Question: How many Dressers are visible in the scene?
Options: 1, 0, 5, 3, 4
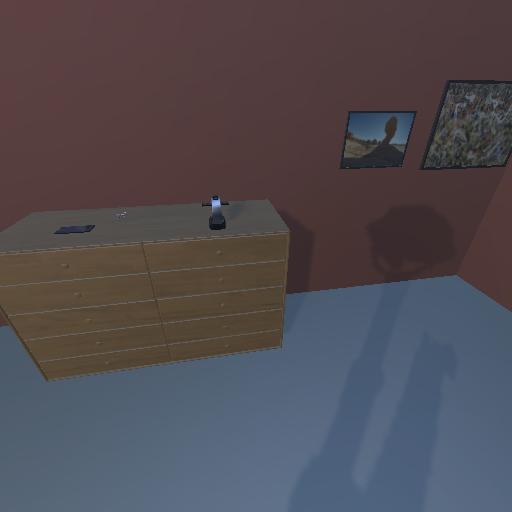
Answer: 1